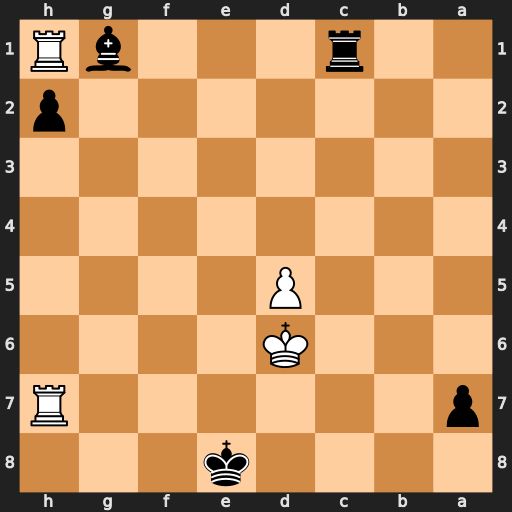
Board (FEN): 4k3/p6R/3K4/3P4/8/8/7p/2r3bR
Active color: b
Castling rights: -
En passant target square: -
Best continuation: Bc5+ Kc6 Rxh1 Kxc5 Rc1+